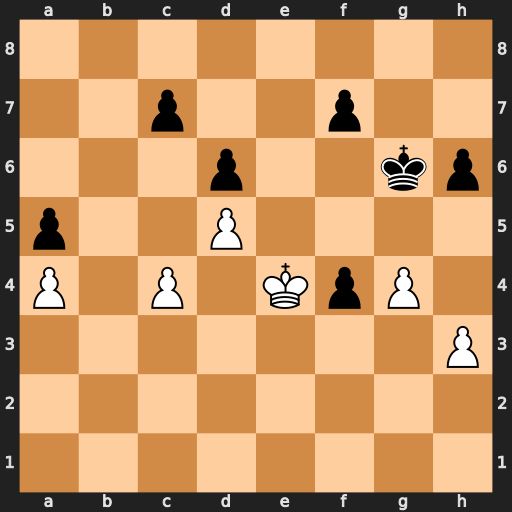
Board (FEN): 8/2p2p2/3p2kp/p2P4/P1P1KpP1/7P/8/8
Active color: w
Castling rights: -
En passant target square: -
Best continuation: Kxf4 f6 h4